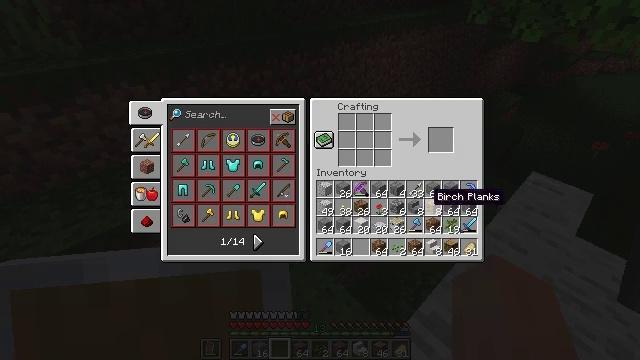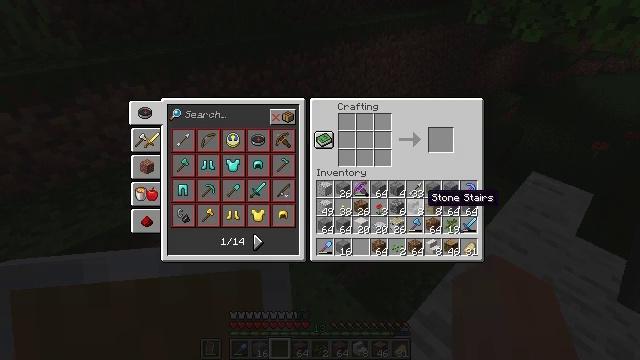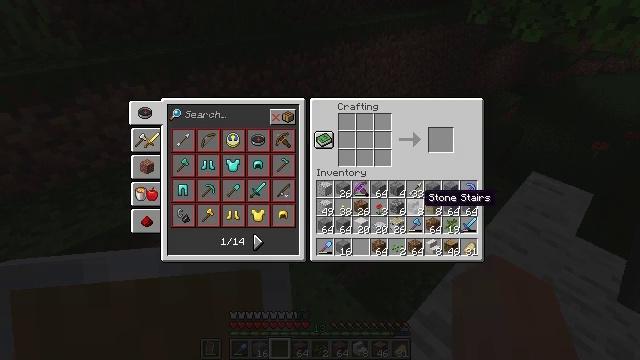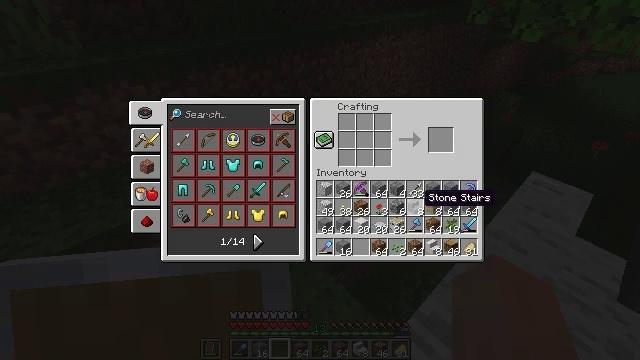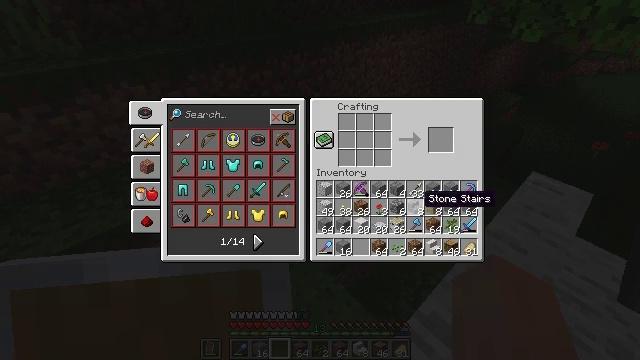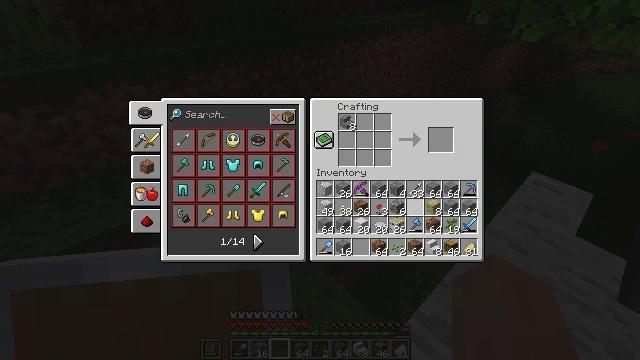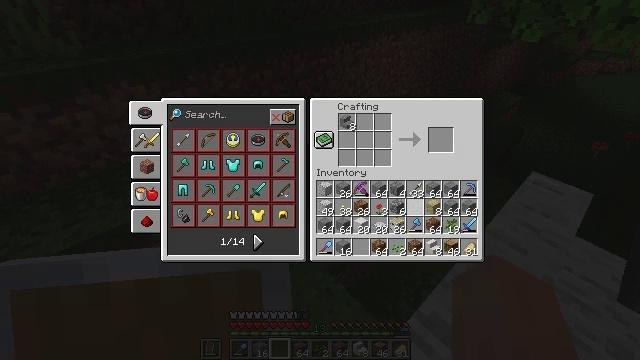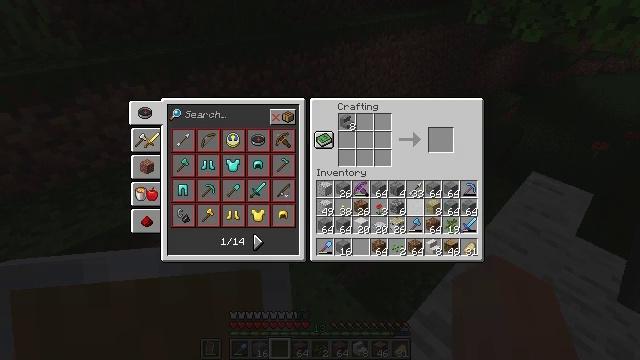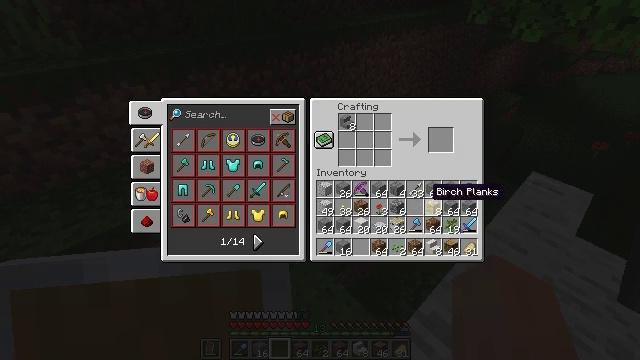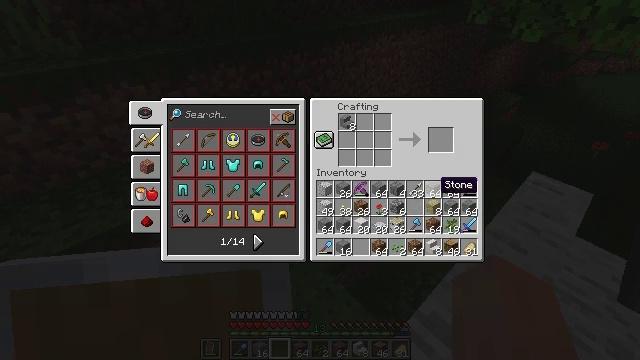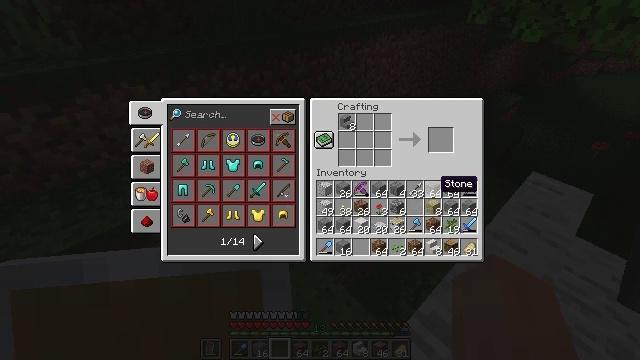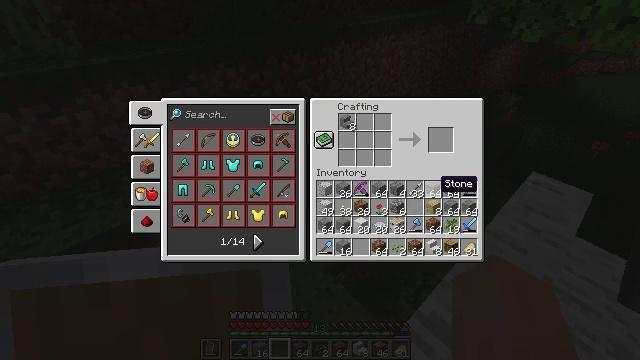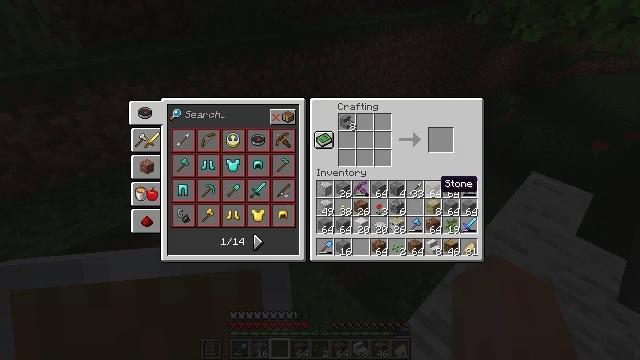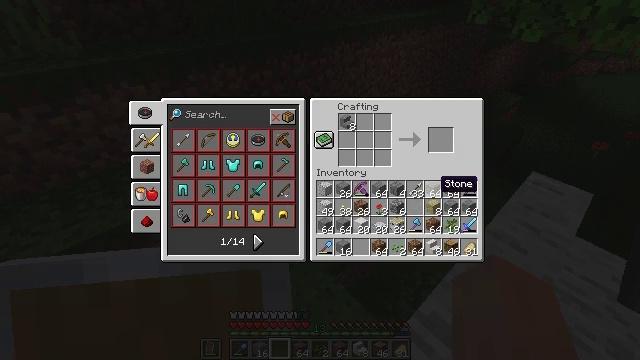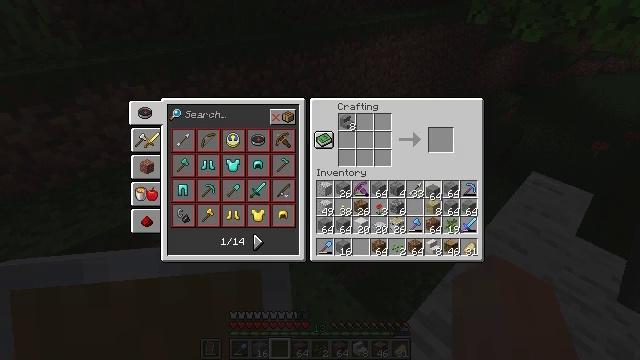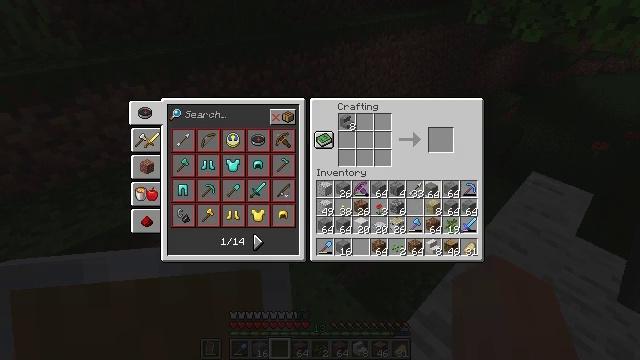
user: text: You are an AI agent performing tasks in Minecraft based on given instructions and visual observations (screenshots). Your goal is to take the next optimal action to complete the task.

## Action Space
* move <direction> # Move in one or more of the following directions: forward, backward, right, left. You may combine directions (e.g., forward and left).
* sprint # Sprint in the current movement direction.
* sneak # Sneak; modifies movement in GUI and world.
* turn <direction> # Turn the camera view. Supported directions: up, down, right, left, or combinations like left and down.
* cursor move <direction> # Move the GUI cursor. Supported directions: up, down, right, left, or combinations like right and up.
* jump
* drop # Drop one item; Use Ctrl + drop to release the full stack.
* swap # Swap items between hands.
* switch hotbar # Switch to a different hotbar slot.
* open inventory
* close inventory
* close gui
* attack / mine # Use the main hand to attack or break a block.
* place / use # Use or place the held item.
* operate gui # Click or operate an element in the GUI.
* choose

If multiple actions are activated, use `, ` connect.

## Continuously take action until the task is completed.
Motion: motion action
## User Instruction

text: Make stone stairs in the crafting table.
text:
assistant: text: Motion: sneak
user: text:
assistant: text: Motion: sneak
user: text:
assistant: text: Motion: sneak
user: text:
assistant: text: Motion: sneak
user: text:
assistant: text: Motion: sneak, operate gui
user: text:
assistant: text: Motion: sneak, operate gui
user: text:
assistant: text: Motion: sneak
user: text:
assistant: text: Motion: sneak, cursor move right and up
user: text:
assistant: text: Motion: sneak, cursor move right and up
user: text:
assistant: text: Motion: no_op
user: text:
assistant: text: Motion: no_op
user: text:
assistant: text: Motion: no_op
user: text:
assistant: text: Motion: no_op
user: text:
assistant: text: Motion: operate gui
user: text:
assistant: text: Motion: operate gui
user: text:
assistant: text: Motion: cursor move left and up
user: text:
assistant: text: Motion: cursor move left and up
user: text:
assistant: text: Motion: no_op
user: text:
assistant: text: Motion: cursor move right and down
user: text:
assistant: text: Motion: cursor move right and down
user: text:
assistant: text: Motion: no_op
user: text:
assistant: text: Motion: no_op
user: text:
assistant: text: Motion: no_op
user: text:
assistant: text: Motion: no_op
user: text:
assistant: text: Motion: operate gui
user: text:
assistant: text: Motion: operate gui
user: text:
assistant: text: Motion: no_op
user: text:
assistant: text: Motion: no_op
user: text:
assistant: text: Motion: cursor move left and up
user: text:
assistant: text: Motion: sneak, cursor move left and up